Question: I try to make the area like this:

but the problem is that resolution of my screen is less then layout. What is the best way to shape it as in the layout? Do I have to use custom % or responsive table, what do you think?
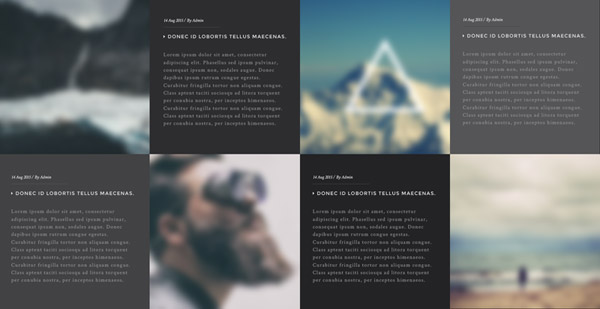
Answer: Use <URL>.
You could divide your layout into two groups, each a sqare of 4x4. On vertical screen, the second group would wrap and be placed below. On horizontal screen, the groups are placed next to each other (same as in your picture).
'''
<div class="wrap">
<div class="group">
<div class="item pic">
<div class="item text">
<div class="item pic">
<div class="item text">
</div>
<div class="group">
<div class="item pic">
<div class="item text">
<div class="item pic">
<div class="item text">
</div>
</div>
'''
Then, on small screens make your '.group' element '100vw' and on larger screens it would be '50vw'.